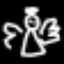
Label: angel